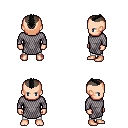
a pixel art fantasy rpg character, male body template, human, light skin, chain mail, white pants, black short mohawk hairstyle, four views (front, back, left, right), 2x2 character sprite sheet, small pixel art, hard edges, no anti-aliasing